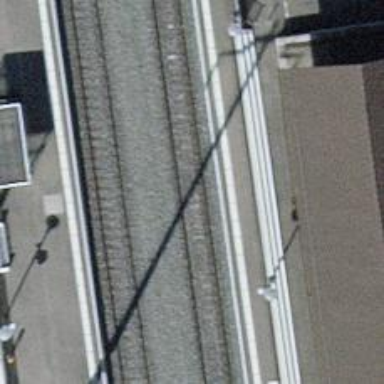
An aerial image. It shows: Public transport stop position along the railway.